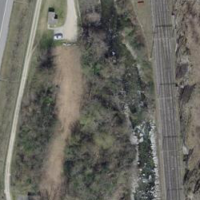
EUNIS habitat code: 57
Species observed at this site:
Phytolacca americana